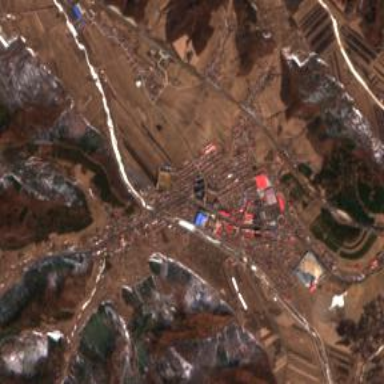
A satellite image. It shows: Ethnic township within town.